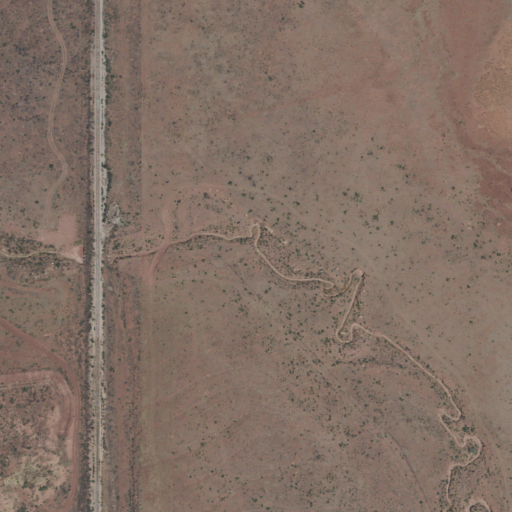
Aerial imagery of valley in New Mexico named Fourmile Canyon containing only shrub